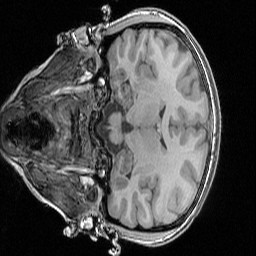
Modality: T1w
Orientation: coronal
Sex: female
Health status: ill
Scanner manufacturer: siemens
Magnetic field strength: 3 T
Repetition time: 1.57 s
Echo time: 0.00342 s